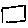
Label: square